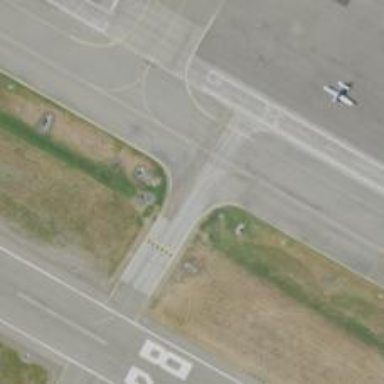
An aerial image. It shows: View of taxiway at the airport.